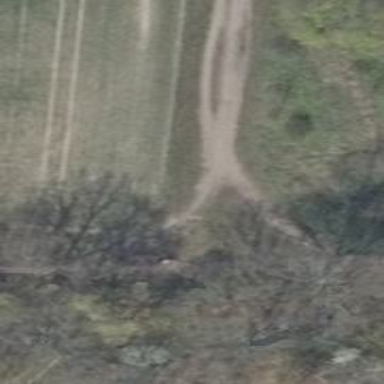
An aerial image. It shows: Dirt path.